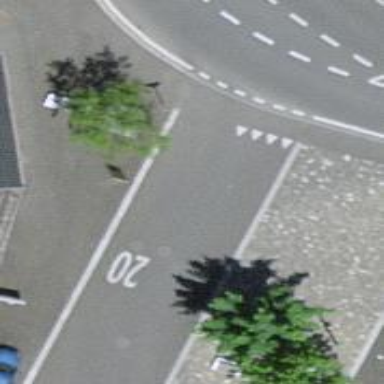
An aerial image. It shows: Asphalt road designated as living street.